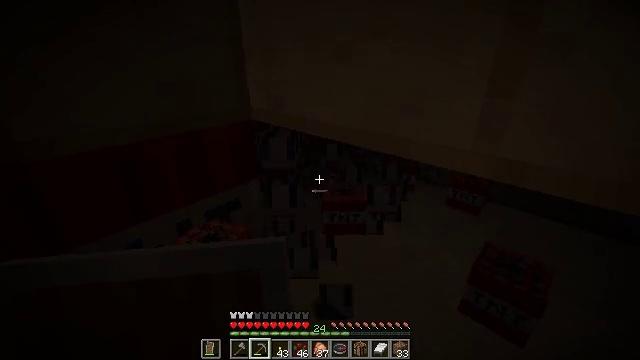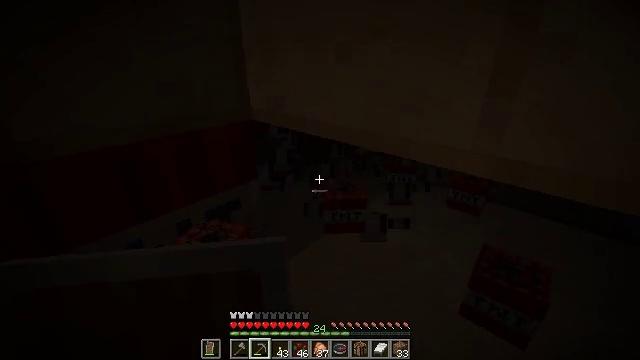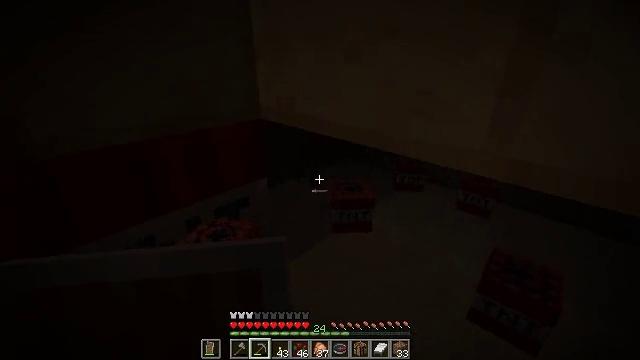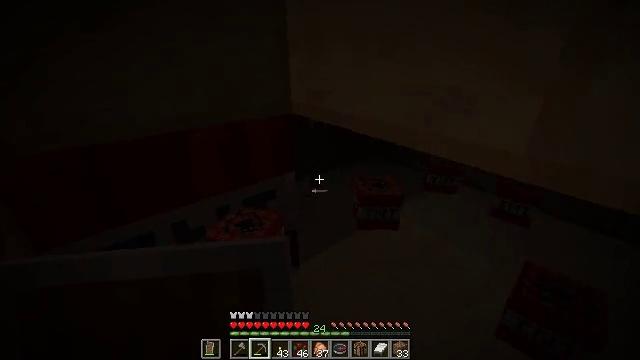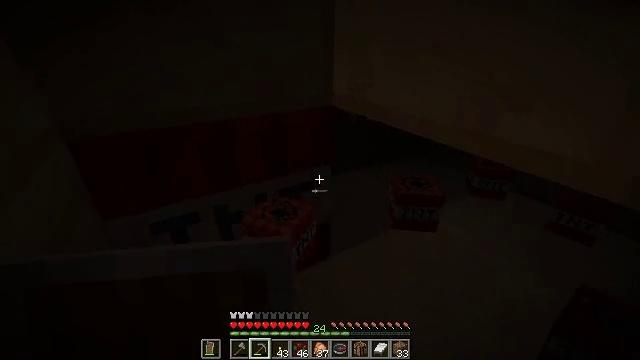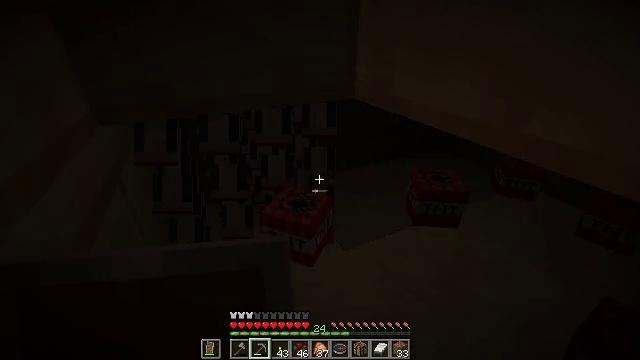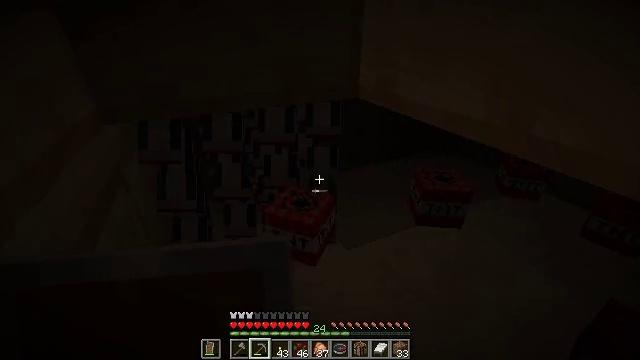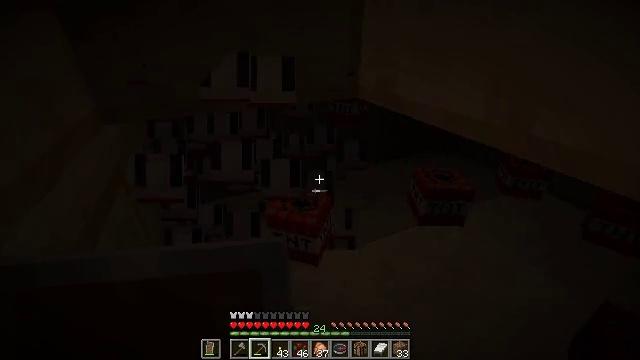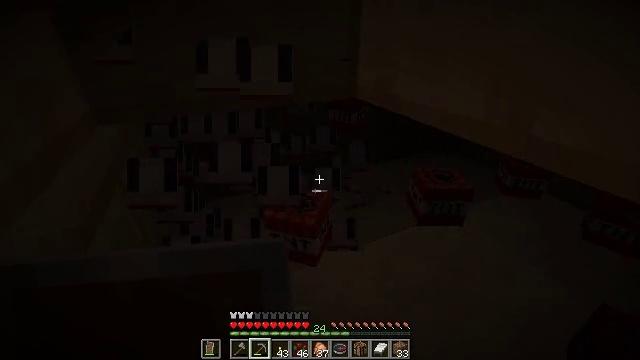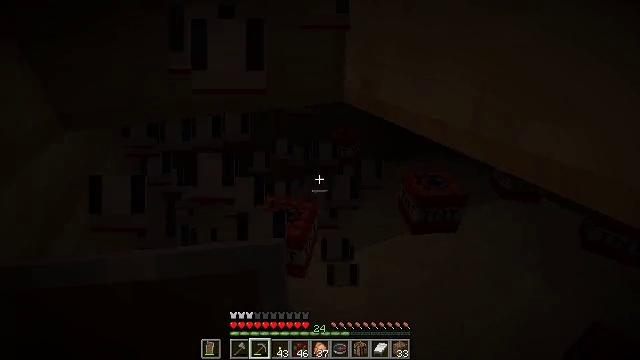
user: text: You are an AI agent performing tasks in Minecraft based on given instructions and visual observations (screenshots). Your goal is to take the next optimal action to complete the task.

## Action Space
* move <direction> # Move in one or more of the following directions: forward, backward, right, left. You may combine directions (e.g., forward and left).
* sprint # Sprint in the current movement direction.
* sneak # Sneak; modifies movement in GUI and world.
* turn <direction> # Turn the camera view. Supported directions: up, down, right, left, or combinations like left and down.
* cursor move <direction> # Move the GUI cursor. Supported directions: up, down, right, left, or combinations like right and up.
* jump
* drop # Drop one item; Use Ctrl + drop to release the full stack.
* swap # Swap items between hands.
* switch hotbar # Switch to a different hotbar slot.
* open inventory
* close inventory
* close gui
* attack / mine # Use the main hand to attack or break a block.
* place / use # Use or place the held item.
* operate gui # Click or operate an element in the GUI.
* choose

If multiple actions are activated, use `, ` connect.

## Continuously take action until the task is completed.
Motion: motion action
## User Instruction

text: Attack the TNT to mine it.
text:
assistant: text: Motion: sneak
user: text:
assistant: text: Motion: sneak, turn left
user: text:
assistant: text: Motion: sneak, turn left
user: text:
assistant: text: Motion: sneak, turn left and down
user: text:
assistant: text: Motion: sneak, turn left and down, attack / mine
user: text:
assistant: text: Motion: sneak, attack / mine
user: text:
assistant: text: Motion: sneak, attack / mine
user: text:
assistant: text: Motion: move forward and move right, sneak, attack / mine
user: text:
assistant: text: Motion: move forward and move right, sneak
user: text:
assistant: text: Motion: sneak